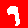
Digit: 9